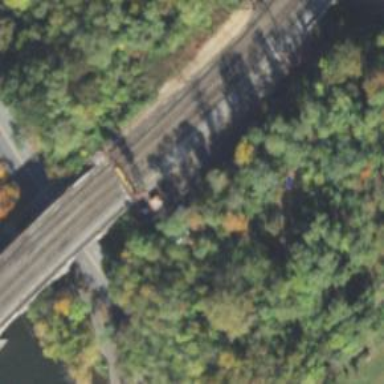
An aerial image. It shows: Railway track with contact line for electrification.